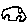
Label: car